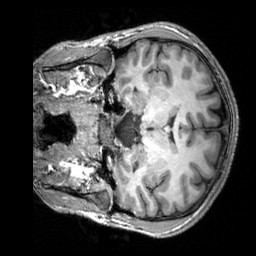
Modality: T1w
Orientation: coronal
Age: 21
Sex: male
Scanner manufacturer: siemens
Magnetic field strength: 3 T
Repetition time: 2.3 s
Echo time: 0.00303 s